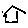
Label: house